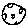
Label: moon